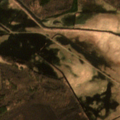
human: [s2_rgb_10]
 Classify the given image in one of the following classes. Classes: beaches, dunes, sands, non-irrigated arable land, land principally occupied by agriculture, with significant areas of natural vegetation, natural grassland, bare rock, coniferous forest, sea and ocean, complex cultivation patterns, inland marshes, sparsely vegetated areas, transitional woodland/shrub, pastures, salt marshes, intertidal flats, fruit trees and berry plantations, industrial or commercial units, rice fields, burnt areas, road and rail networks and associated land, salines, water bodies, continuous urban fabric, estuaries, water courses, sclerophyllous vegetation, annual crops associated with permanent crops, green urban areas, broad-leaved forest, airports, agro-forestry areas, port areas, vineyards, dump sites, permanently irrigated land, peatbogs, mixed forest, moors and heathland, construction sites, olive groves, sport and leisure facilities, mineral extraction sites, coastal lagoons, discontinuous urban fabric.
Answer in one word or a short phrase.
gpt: pastures, broad-leaved forest, mixed forest